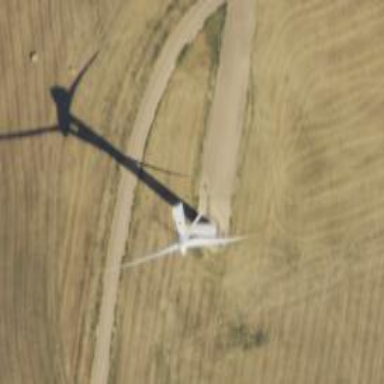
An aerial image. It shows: Wind generator powered by horizontal axis wind turbine.